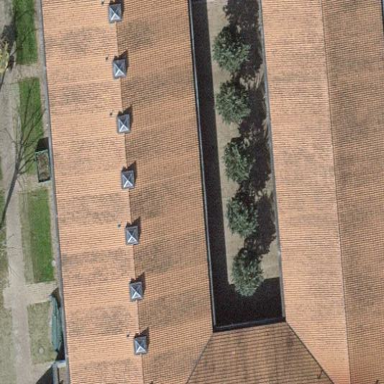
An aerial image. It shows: School building.